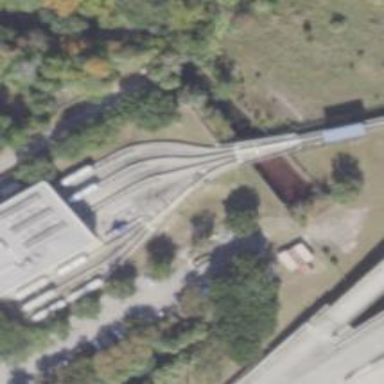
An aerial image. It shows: Yard service bridge for monorail railway track.